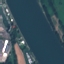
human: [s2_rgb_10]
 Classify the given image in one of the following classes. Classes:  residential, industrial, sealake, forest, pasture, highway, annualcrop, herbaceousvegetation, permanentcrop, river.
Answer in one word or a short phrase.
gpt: River